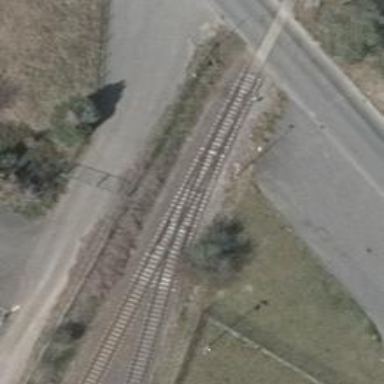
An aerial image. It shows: Railway switch.